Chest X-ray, AP view. Patient: 62 years old, sex M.
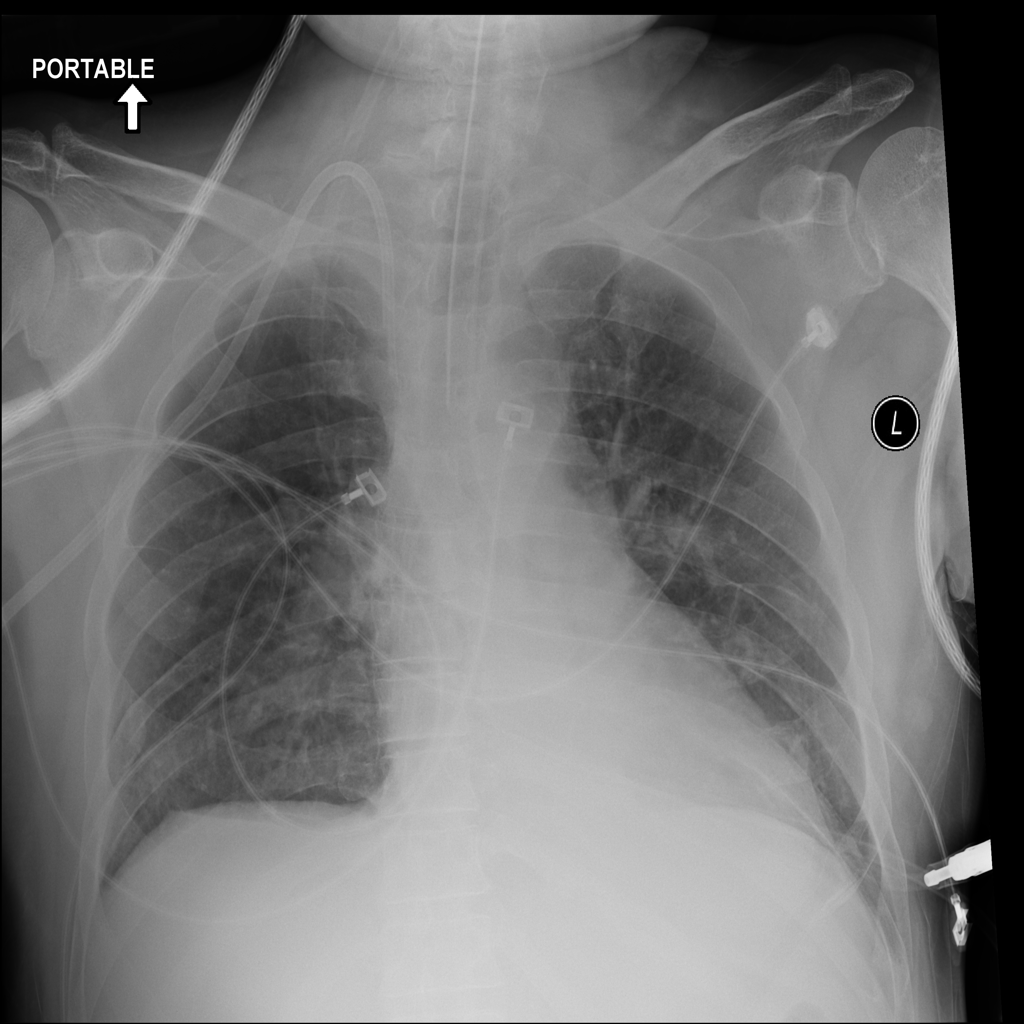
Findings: No Finding